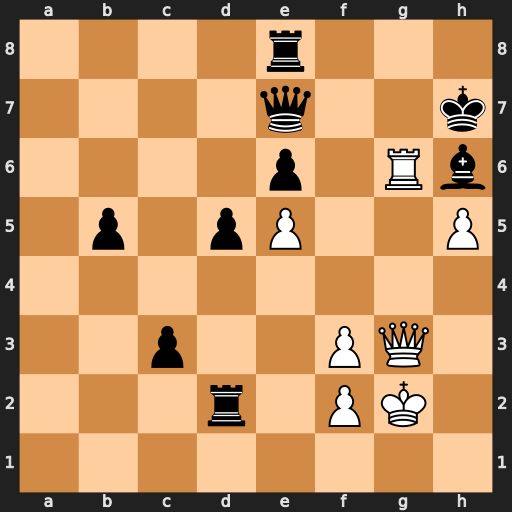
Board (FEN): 4r3/4q2k/4p1Rb/1p1pP2P/8/2p2PQ1/3r1PK1/8
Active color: w
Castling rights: -
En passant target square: -
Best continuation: Rxh6+ Kxh6 Qg6#